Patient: sex F, age 58
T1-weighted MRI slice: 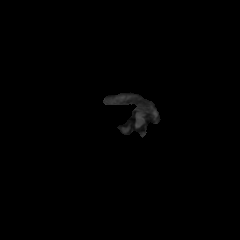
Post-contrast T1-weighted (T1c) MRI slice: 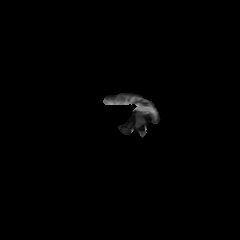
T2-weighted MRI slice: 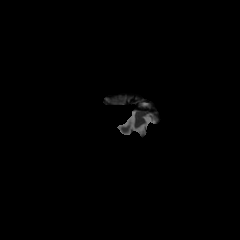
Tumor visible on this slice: no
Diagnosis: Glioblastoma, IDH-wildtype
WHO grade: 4